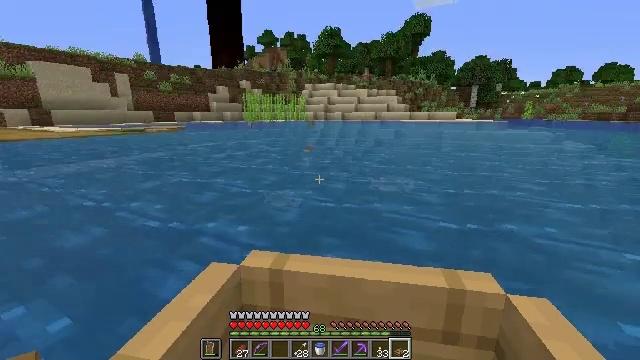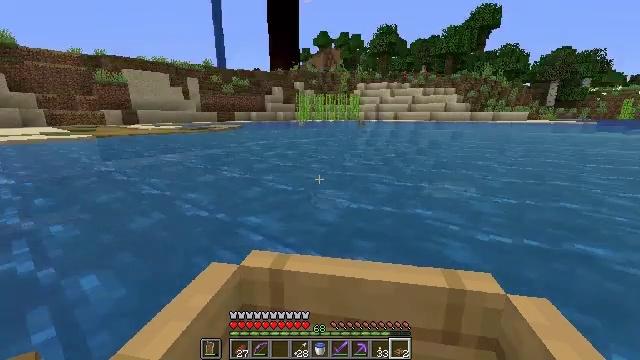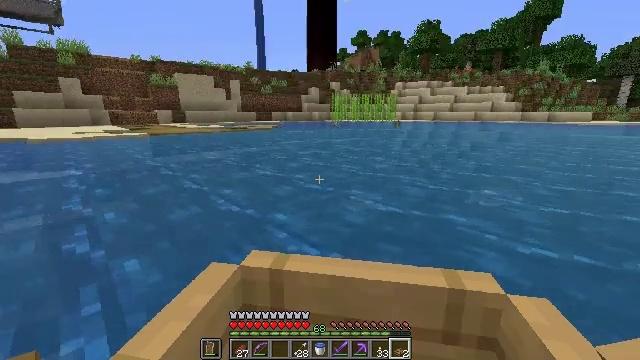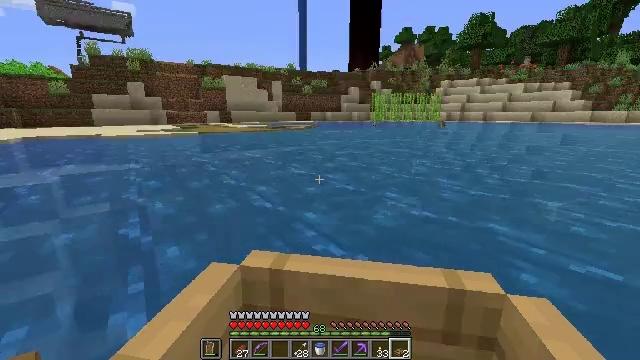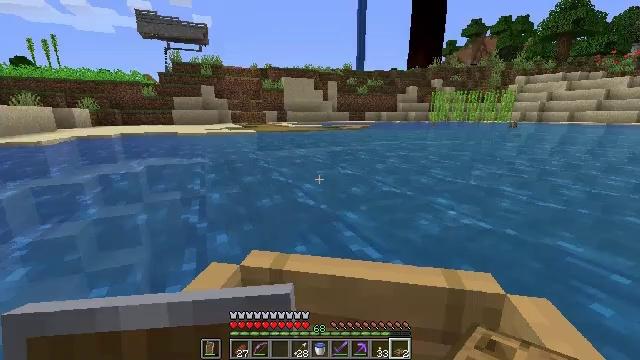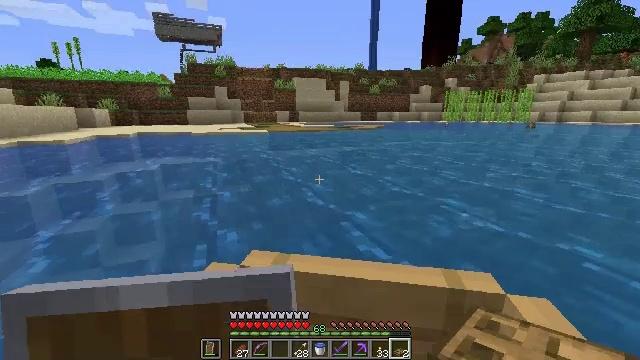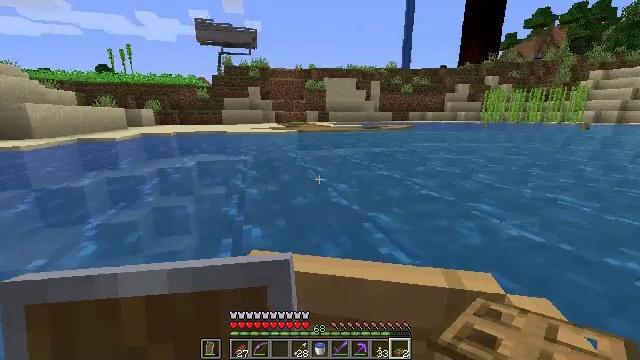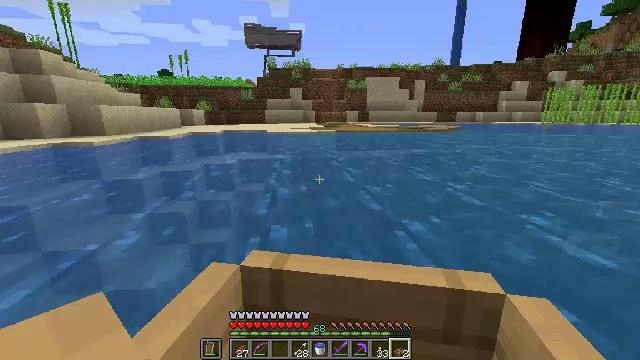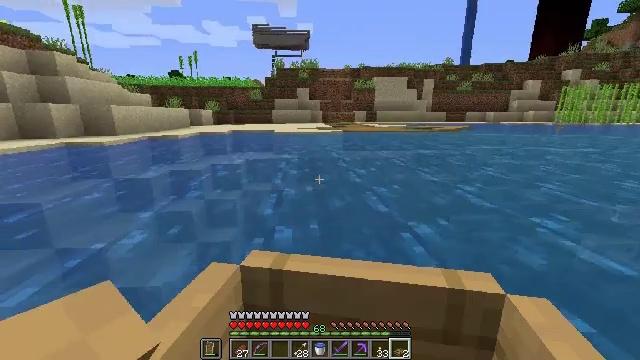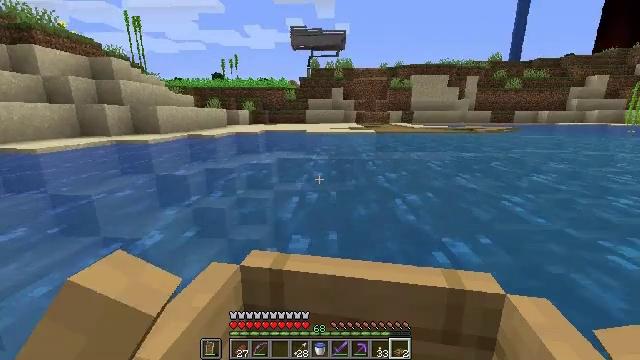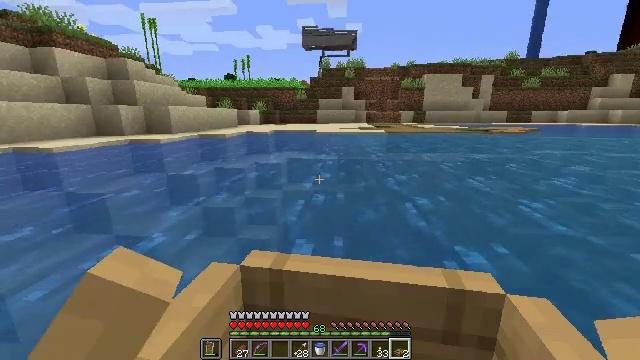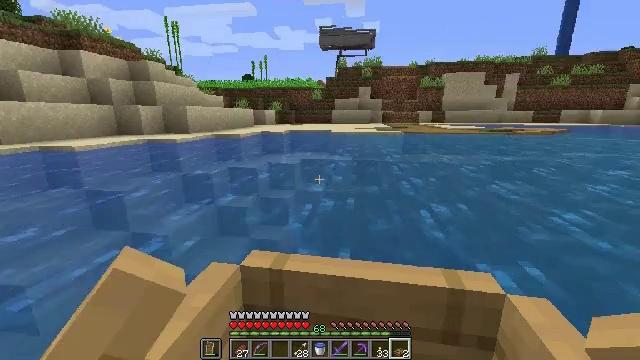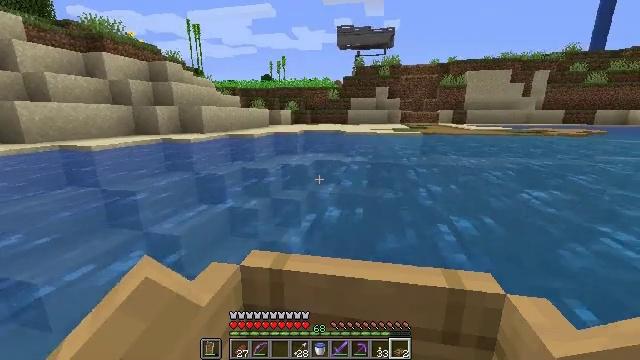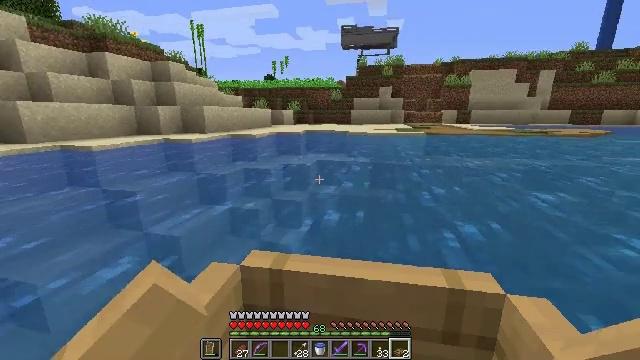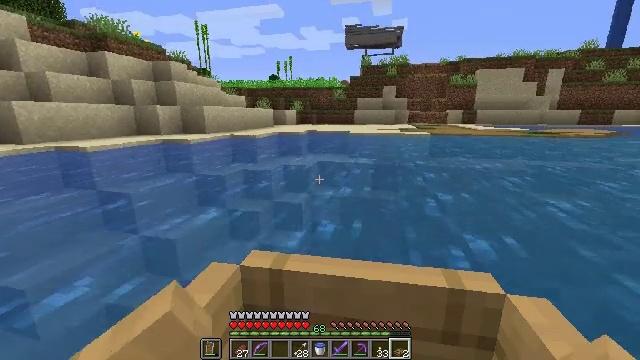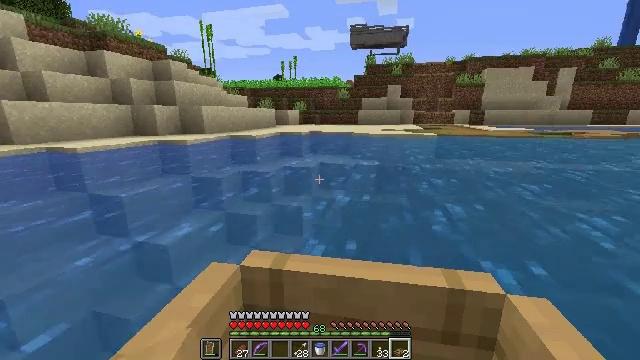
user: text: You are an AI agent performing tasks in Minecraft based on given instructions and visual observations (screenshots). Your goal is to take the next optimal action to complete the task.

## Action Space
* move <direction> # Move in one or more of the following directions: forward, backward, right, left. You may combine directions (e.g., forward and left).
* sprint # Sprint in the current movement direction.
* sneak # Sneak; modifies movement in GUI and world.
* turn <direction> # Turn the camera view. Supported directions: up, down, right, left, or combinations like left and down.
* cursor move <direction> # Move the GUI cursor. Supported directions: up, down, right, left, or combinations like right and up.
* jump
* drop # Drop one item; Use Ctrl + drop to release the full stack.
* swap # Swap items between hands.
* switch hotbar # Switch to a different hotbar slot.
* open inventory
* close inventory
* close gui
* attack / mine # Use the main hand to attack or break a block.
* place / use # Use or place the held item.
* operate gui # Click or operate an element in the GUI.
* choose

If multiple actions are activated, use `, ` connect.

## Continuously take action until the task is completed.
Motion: motion action
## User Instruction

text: Hunt animals.
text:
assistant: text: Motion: move left
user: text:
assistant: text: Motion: no_op
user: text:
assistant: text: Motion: no_op
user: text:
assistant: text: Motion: no_op
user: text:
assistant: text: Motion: move forward
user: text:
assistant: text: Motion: move forward
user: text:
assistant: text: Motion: move forward
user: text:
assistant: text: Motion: move forward
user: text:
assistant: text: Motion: move forward
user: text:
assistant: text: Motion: move forward
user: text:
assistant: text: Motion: move forward and move right
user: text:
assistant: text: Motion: move forward and move right
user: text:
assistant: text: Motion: move forward
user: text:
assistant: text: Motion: move forward
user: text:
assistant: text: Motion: move forward
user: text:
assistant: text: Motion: move forward
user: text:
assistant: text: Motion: move forward
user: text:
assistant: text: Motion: move forward
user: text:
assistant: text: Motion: move forward
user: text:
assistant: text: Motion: move forward
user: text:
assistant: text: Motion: move forward
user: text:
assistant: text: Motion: move forward
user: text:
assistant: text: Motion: move forward
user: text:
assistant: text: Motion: move forward and move right
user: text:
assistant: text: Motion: move forward and move right
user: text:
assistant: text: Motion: move forward
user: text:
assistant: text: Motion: move forward
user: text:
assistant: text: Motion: move forward
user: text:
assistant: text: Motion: move forward
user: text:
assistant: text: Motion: move forward